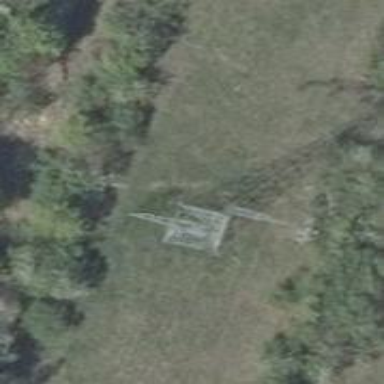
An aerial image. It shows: Power tower.